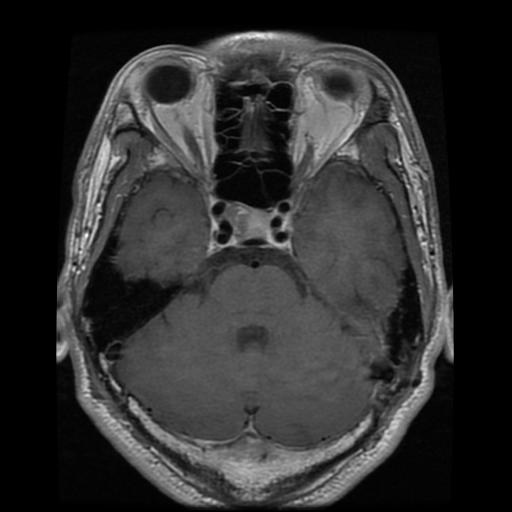
Label: pituitary